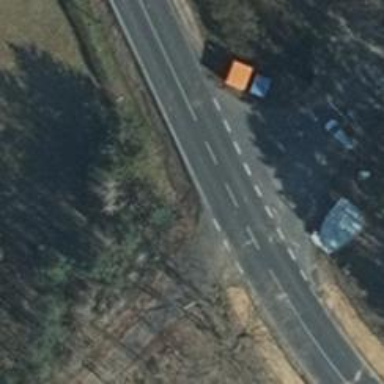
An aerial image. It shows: Primary highway.